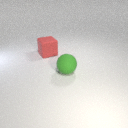
large green rubber sphere in front of large red rubber cube